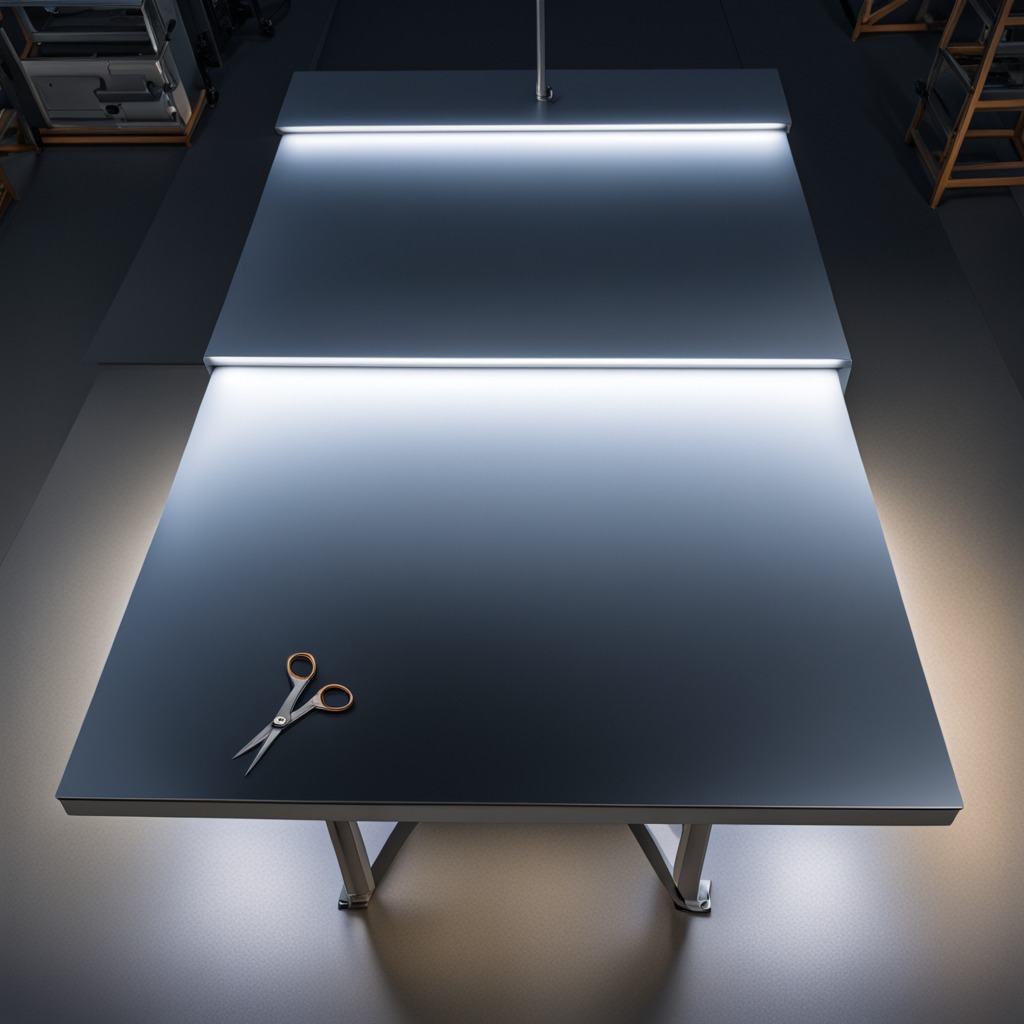
A scissor lies on the tabletop.